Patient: sex F, age 86
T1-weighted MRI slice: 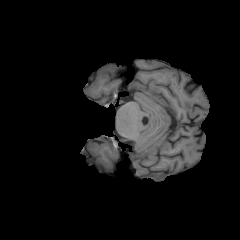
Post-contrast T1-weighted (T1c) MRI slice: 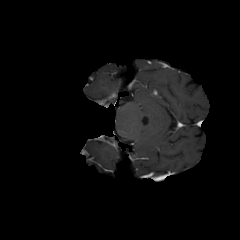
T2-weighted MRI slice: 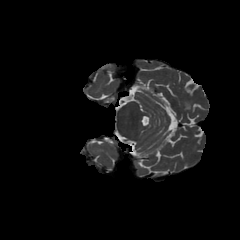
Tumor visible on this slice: no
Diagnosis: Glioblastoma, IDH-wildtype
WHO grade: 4